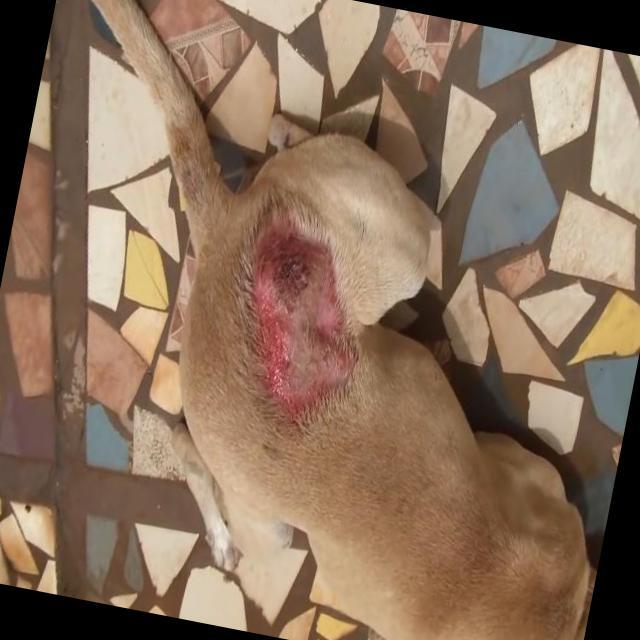
Canine dermatitis — inflammation of the skin presenting with erythema, pruritus, papules, and excoriation. May be allergic, contact, or atopic in origin.